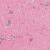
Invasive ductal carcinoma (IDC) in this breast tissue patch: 0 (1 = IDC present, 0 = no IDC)